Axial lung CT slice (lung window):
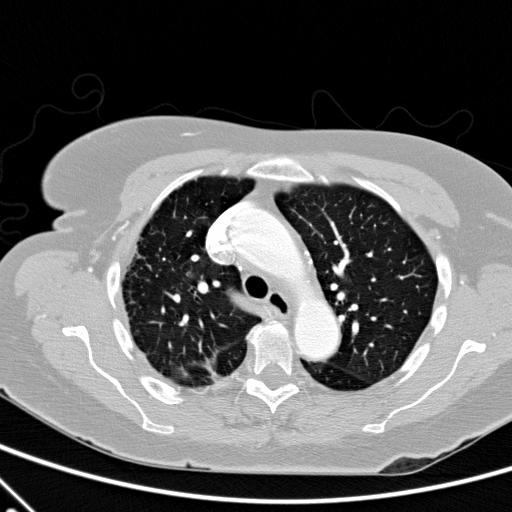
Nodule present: yes
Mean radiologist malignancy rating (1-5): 2